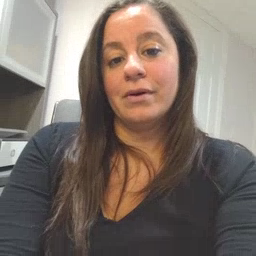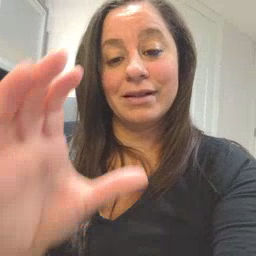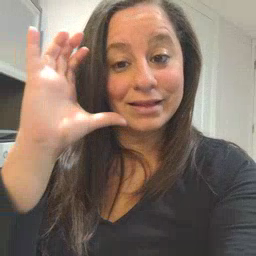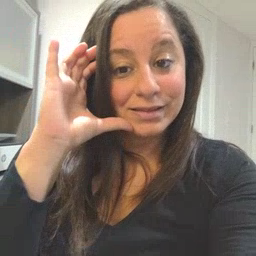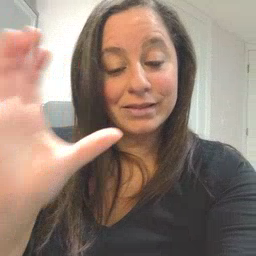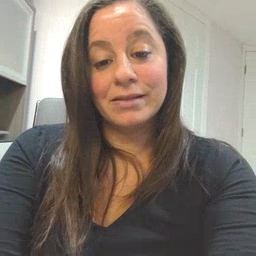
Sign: listen